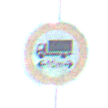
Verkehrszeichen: TatsaechlicheLaenge
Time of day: MorningAfternoon
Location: Outdoor (Nature)
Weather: Clear
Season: NotSpecified
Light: Natural